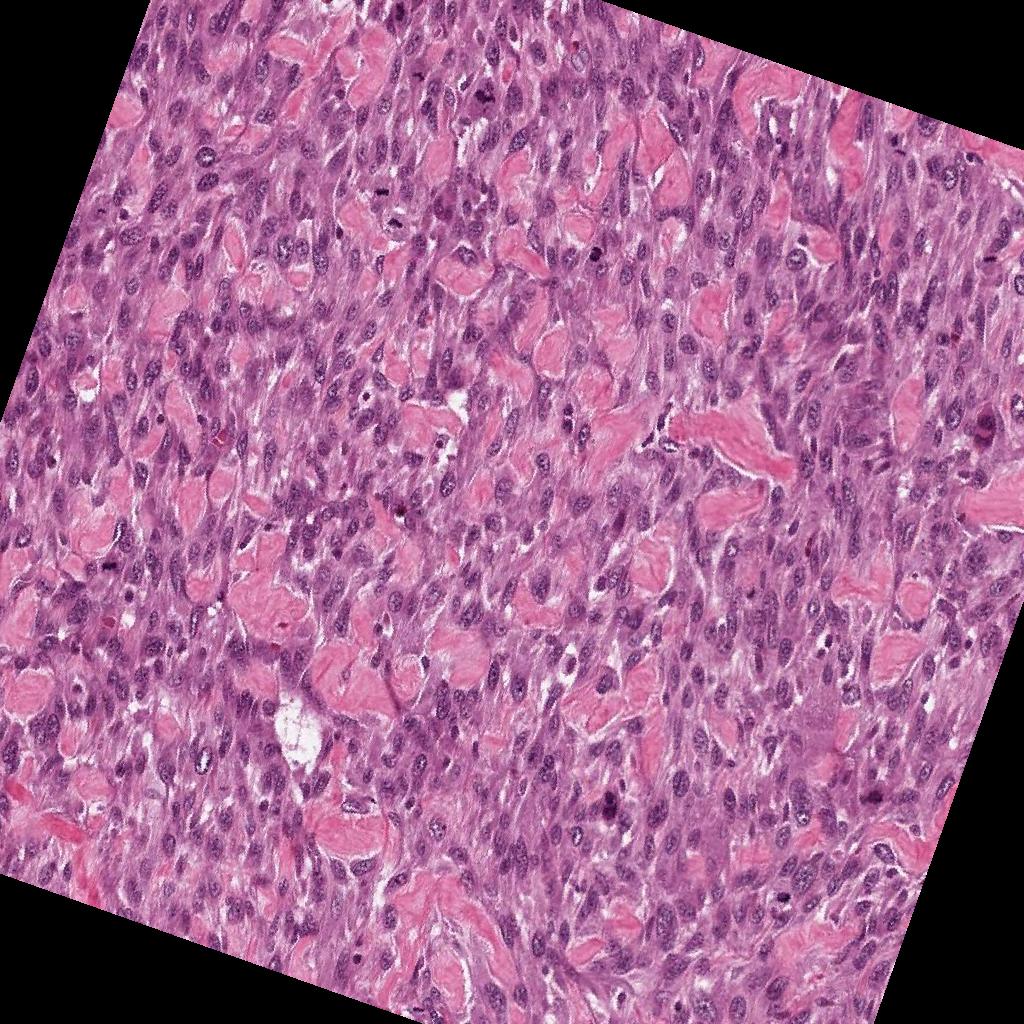
Label: Viable